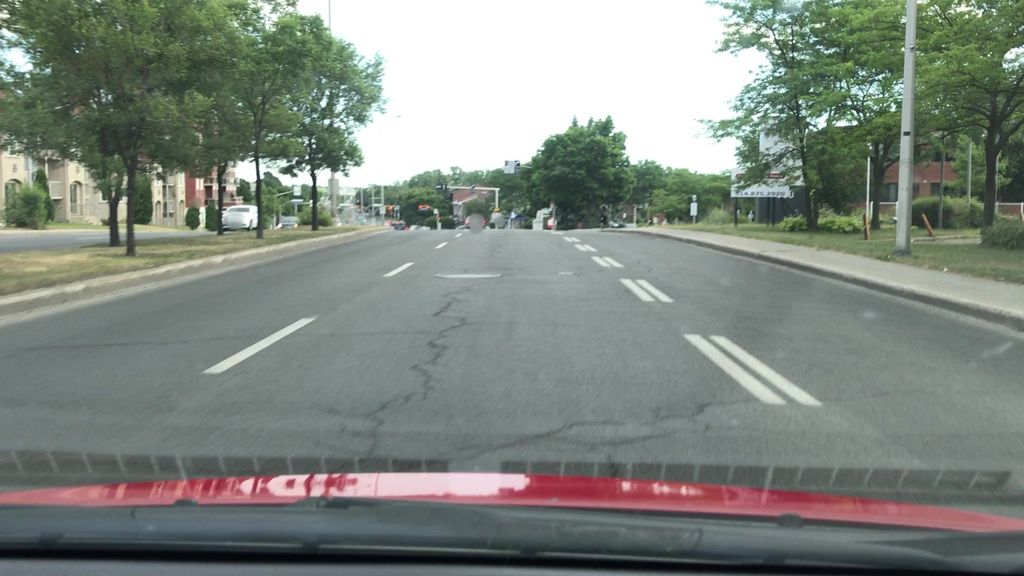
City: montreal